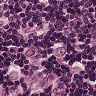
Metastatic tissue present: yes